Here is a 2-D grayscale rendering of raw bearing vibration samples (signal-to-image). Classify the bearing condition as one of: normal, inner_race, outer_race, ball.
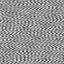
Answer: ball